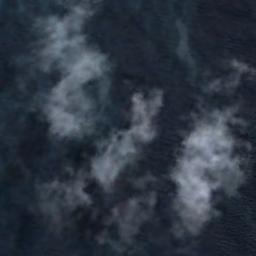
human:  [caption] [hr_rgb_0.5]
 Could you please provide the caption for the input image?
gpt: Sparse white clouds on blue sea .

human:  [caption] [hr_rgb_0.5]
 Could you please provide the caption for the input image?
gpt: The white cloud is above green land .

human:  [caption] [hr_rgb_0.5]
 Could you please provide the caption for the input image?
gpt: There is a layer of floating clouds on the sea .

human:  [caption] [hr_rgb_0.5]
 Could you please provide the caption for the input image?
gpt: The cumulus clouds are located above the surface of the sea .

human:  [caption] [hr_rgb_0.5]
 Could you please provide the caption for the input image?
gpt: There are some gauzy clouds over a blue sea .